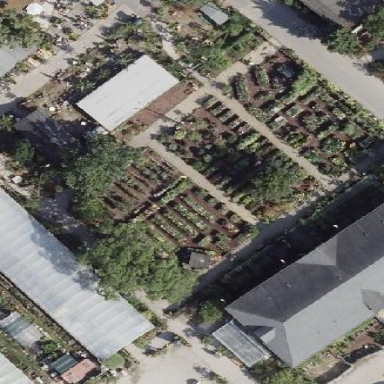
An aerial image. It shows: Garden enclosed by wire fence.